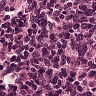
Metastatic tissue present: no